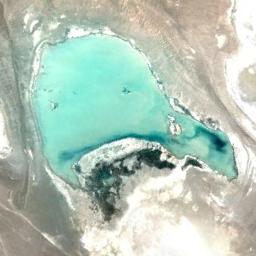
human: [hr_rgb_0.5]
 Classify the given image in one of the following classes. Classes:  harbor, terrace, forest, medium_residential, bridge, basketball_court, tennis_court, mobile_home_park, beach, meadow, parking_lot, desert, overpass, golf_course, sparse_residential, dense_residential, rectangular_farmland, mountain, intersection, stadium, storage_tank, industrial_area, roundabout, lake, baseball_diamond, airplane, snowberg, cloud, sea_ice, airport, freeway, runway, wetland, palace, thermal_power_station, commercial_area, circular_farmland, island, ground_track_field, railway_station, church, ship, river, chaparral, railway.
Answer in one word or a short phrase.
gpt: lake